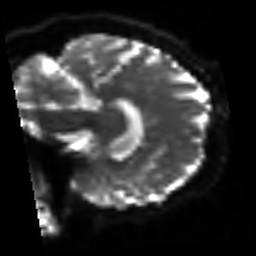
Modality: sbref
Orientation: sagittal
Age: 62
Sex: female
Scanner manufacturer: siemens
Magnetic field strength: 3 T
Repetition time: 3.2 s
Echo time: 0.081 s